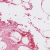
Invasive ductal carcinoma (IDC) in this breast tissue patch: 0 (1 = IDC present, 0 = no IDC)